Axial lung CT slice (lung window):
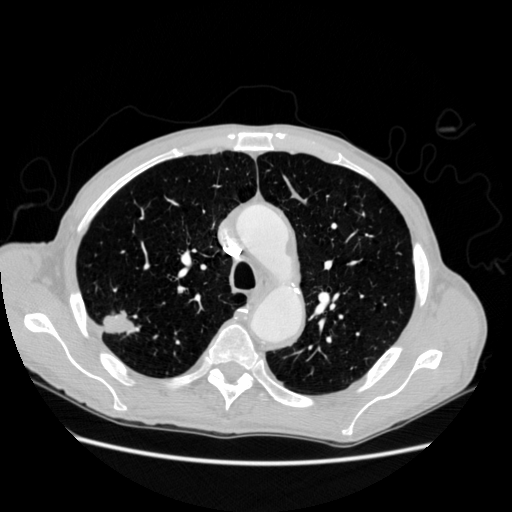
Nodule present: yes
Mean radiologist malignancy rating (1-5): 4.5